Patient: sex M, age 36
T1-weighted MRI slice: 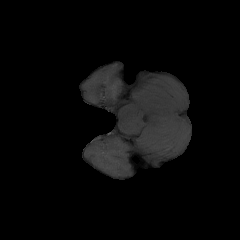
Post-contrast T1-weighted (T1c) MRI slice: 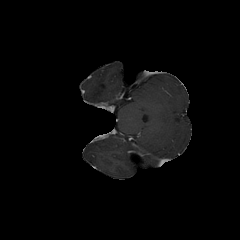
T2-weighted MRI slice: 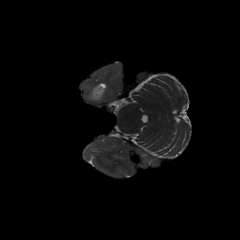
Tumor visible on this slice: yes
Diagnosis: Glioblastoma, IDH-wildtype
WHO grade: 4